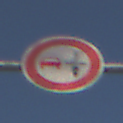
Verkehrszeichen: VerbotUeberholenEinspurigeFahrzeuge
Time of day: SunriseSunset
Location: Outdoor (Suburban)
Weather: PartlyCloudy
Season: NotSpecified
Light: Natural